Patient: sex M, age 52
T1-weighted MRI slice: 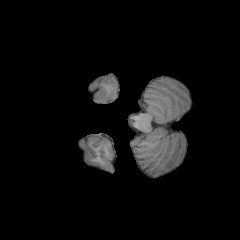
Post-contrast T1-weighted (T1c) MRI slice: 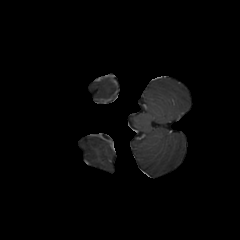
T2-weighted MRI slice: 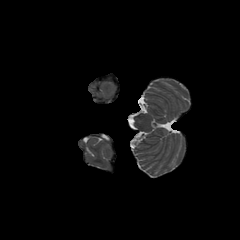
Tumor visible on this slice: no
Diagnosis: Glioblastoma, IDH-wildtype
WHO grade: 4